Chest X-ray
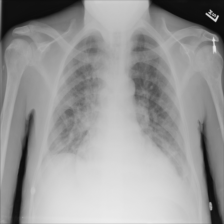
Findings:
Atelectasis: negative
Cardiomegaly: negative
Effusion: positive
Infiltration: positive
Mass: negative
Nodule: negative
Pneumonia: negative
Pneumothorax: negative
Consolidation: positive
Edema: negative
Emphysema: negative
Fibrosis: negative
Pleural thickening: negative
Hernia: negative